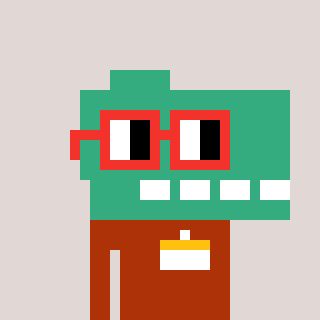
a pixel art character with square red glasses, a dino-shaped head and a hotbrown-colored body on a warm background